Question: I'm building a web app using angularjs and bootstrap 3 as a css (I have very limited knowledge of css). I'd like to create an inline form with 5 input fields and labels to be positioned on top of them. First field needs to occupy more space than the others.
I have a plnkr with my attempt here: <URL>
And here is the markup with what I tried:
'''
<link href="http://maxcdn.bootstrapcdn.com/bootstrap/3.3.1/css/bootstrap.min.css" rel="stylesheet" />
<form name="form" novalidate="" ng-submit="processForm()" class="form-inline">
<div class="form-group col-md-4">
<label class="control-label" for="location"><i class="glyphicon glyphicon-map-marker"></i> Location</label>
<input class="form-control" id="location" name="location" type="text" ng-model="location" ng-required="true" ng-autocomplete details="details" options="options" placeholder="Location" />
</div>
<div class="form-group col-md-4">
<label class="control-label" for="startDate"><i class="glyphicon glyphicon-calendar"></i> Pickup date</label>
<input class="form-control" id="startDate" name="startDate" type="text" datepicker-popup="{{format}}" ng-model="startDate" is-open="openedStart" datepicker-options="dateOptions" ng-required="true" close-text="Close" ng-click="openStart($event)" />
</div>
<div class="form-group col-md-3">
<label class="control-label" for="startTime"><i class="glyphicon glyphicon-time"></i> Pickup</label>
<select class="form-control" id="startTime" ng-model="selectedStartTime" ng-options="time.label for time in times" ng-required="true">
</select>
</div>
<div class="form-group col-md-4">
<label class="control-label" for="endDate"><i class="glyphicon glyphicon-calendar"></i> Dropoff date</label>
<input class="form-control" id="endDate" name="endDate" type="text" datepicker-popup="{{format}}" ng-model="endDate" is-open="openedEnd" min-date="startDate" datepicker-options="dateOptions" ng-required="true" close-text="Close" ng-click="openEnd($event)"
/>
</div>
<div class="form-group col-md-3">
<label class="control-label" for="endTime"><i class="glyphicon glyphicon-time"></i> Dropoff</label>
<select class="form-control" id="endTime" ng-model="selectedEndTime" ng-options="time.label for time in times" ng-required="true">
</select>
</div>
<div class="row align-center">
<input type="submit" value="Search" ng-disabled="form.$invalid" class="btn btn-primary" disabled="disabled" />
</div>
</form>
'''
This is how the current plnkr renders the markup:

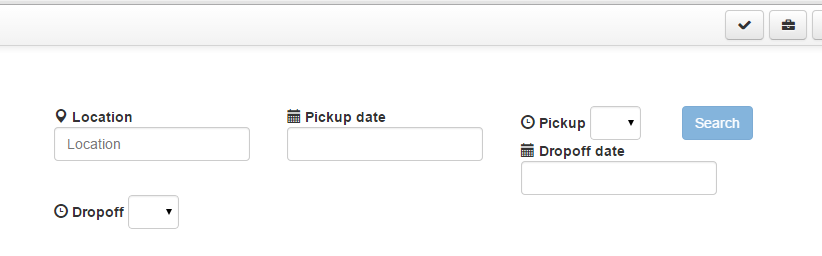
Answer: Adding my comment as an answer, as I'm guessing it may be the solution.
You're using 4+4+3+4+3=18 columns. Limit these to span over a total of max 12. Decide which ones you can make smaller.